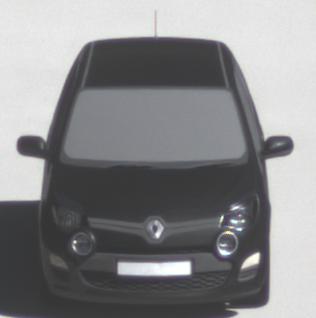
Make: Renault
Model: Twingo 1.2 LEV 16V 75
Detailed model: Twingo (II)
Model produced from: 2012/01
Model produced until: 2014/07
Doors: 3
Color: black
Road condition: dry road
Daytime: midday
Contrast: high contrast